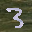
Label: 3